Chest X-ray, AP view. Patient: 41 years old, sex F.
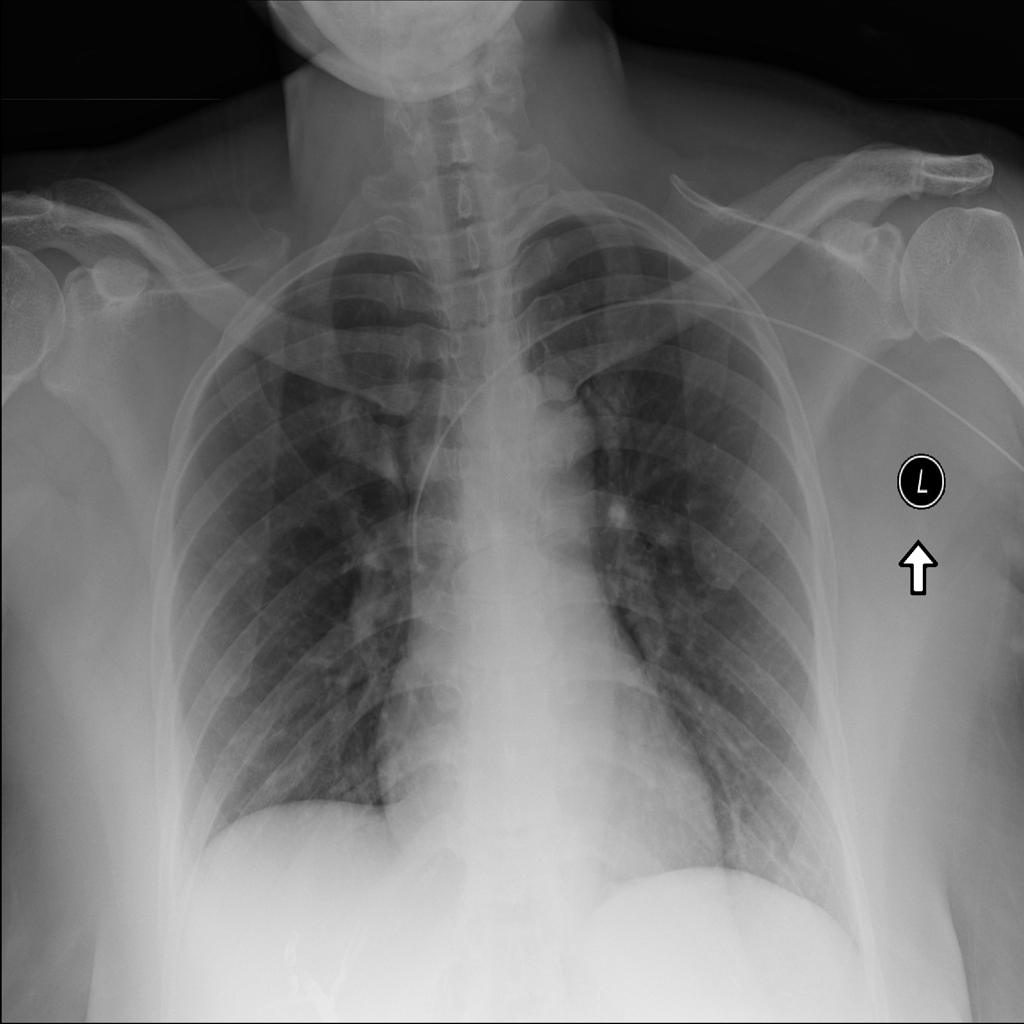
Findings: No Finding